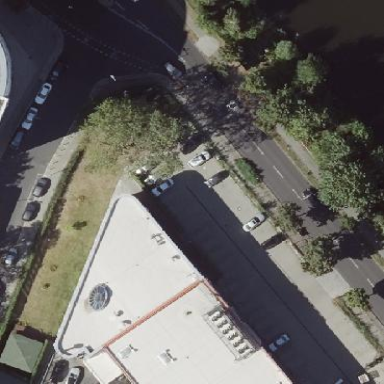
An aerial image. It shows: Commercial building.